Question:
In the "Quantidade" column of my shopping cart, which is displayed in a table, everything is aligned to the right except for the error message generated by the jQuery Validation plugin. It's a label element which I'm displaying as "block":
'''
td label.error{
text-align:right;
display:block;
width:155px;
}
'''
The cell's HTML:
'''
<td>
<input class="required digits valorTotal itensTotal disponivel pesoTotal error" type="text" size="3" maxlength="3" value="1" name="qtd578">
<label class="error" for="qtd578" generated="true">Nao tem tantos itens disponiveis</label>
</td>
'''
If I get rid of the fixed width, it aligns to the right as expected, but the reason I'm using a fixed width is because I want the error message text to break and be somewhat compact underneath the text field. I also tried floating the label to the right, but that caused the text field to move to the left of it.
I'm guessing that what I'm trying to do may not be possible with CSS, but I thought that someone might think of a workaround.
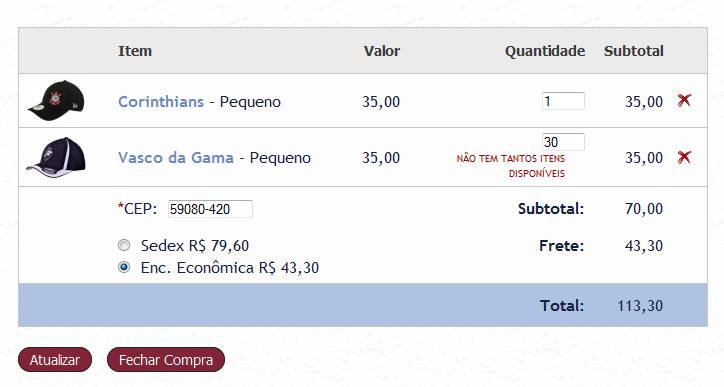
Answer: You can set the 'margin-left' of your element to the 'auto':
'''
td label.error {
margin-left: auto;
text-align: right;
display: block;
width: 155px;
}
'''